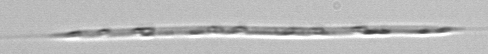
Label: Rhizosolenia